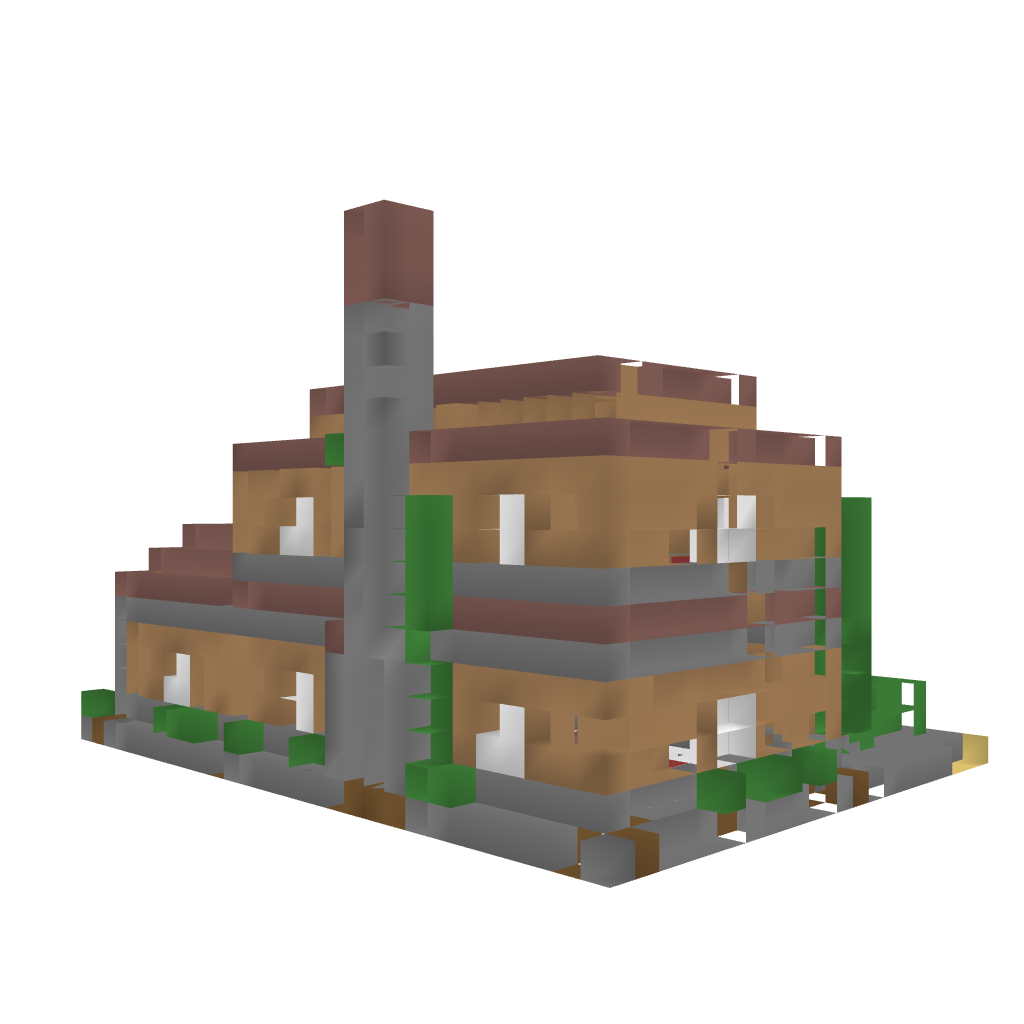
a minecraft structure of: Country House high quality